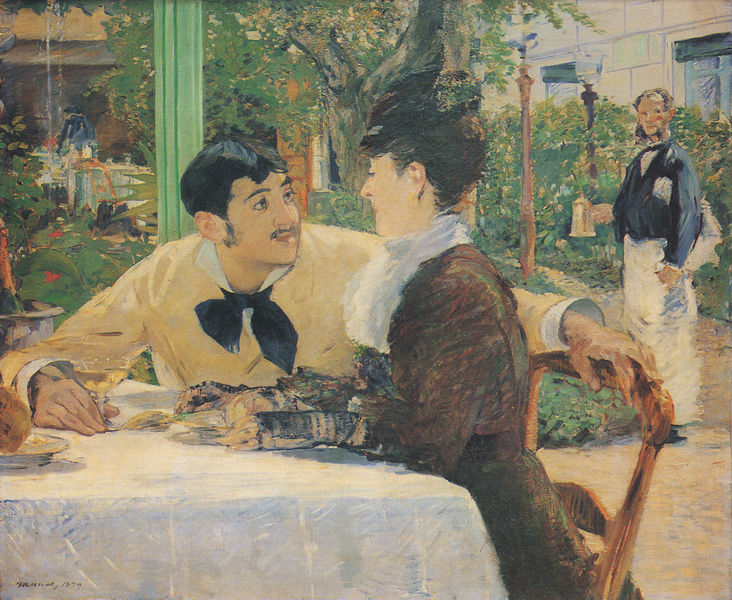
Titel: Chez le Père Lathuille
Künstler: Édouard Manet
Standort: Tournai
Institution: Musée des Beaux-Arts de Tournai
Schlagwörter: baum, blau, blätter, gemälde, hand, mann, weiß, bäume, frauen, gelb, grün, impressionismus, menschen, sitzen, bar, blumen, braun, cafe, elegant, fenster, frankreich, frau, getränk, glas, grau, handschuhe, hell, hintergrund, hut, kleid, laterne, licht, männer, paris, profil, reden, renoir, schwarz, stuhl, szene, säule, tisch, blick, blüten, dame, gebäude, haus, park, rot, tuch, weg, gesellschaft, gespräch, malerei, schleife, bart, flasche, hemd, jung, kellner, lokal, ober, schnurrbart, trinken, wand, arm, augen, blicke, diener, falten, kragen, pelz, sehen, spitze, teller, hände, rückenlehne, signatur, tischdecke, tischtuch, öl, baumstamm, natur, büsche, sonne, sträucher, haare, decke, paar, pflanzen, genre, garten, kanne, krug, lächeln, schürze, sommer, liebe, lehne, fassade, beobachten, werbung, französisch, romantik, beobachter, essen, wein, kaffee, freizeit, monet, halstuch, manet, edouard manet, rüschen, fleige, fliege, punkte, lachen, umarmen, bierkrug, restaurant, draußen, weinglas, backenbart, lautrec, bier, garcon, bedienung, flirt, liebespaar, verliebt, gewächshaus, aussen, halsbinde, kaffe, ansehen, pullover, wirt, jabot, flirten, klied, becircen, gartem, date, gartenlokal, kafe, 1879, ölgemälde, stuhl arm, obder garcon, das fühstück, kennenlernen